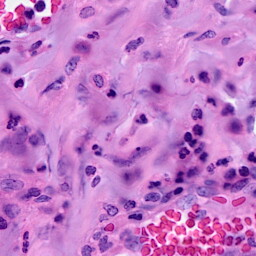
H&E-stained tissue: Breast